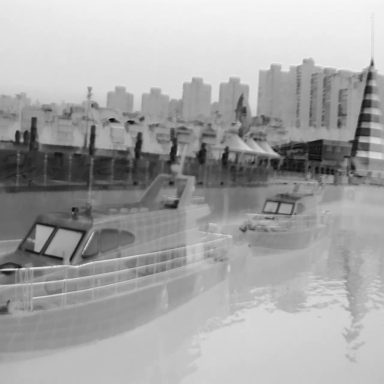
There are two canoes in the infrared image.